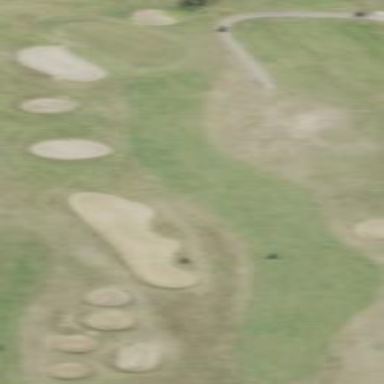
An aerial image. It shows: Golf fairway in the image.